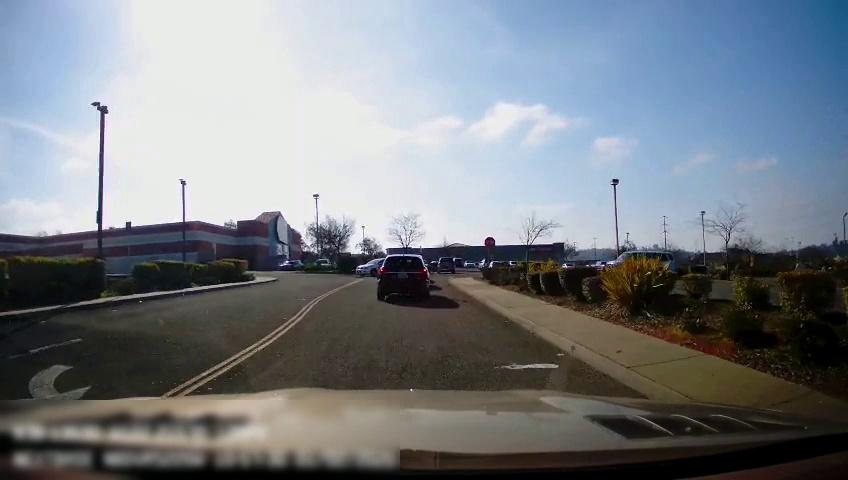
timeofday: Day
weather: Sunny
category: Drivable Space
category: Vehicles | SUV
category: Vehicles | Car
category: Vehicles | Car
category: Vehicles | SUV
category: Lanes | Current Lane
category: Lanes | Opposite Lane
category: Lanes | Opposite Lane
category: Traffic | Signs